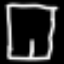
Label: pants